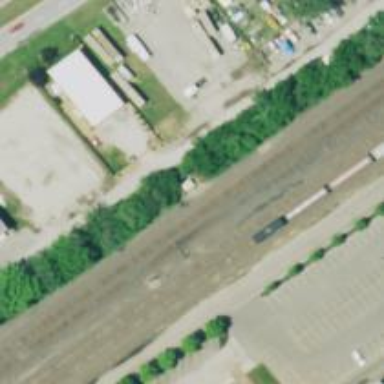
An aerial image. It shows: Railway spur junction.